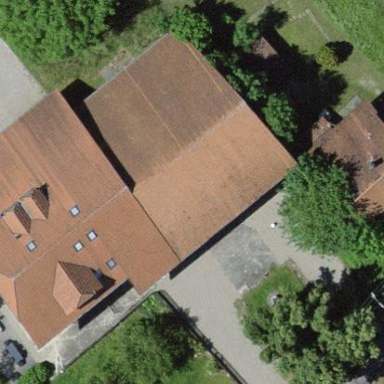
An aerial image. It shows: Farm building.